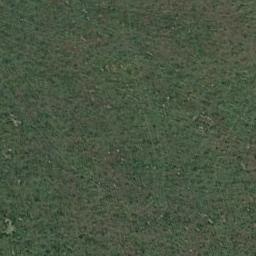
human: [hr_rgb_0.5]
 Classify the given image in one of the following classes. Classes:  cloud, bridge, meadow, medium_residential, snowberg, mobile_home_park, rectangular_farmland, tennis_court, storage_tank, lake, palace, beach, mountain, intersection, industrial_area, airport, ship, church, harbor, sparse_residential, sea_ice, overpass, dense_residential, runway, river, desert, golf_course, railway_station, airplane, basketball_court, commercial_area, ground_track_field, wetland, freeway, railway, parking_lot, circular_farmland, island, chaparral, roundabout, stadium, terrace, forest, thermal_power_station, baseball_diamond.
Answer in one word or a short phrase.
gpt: meadow